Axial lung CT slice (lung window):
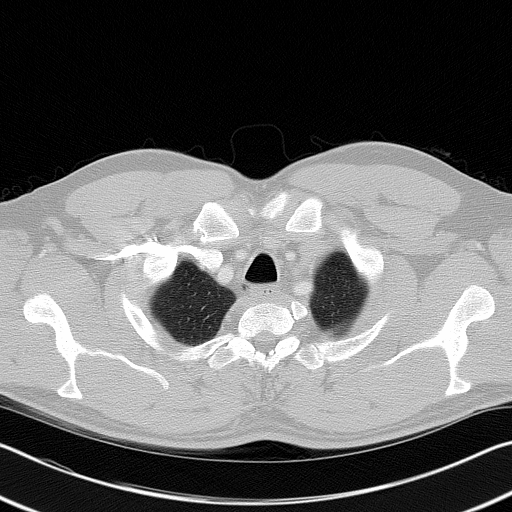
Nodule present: no